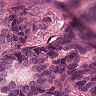
Metastatic tissue present: yes